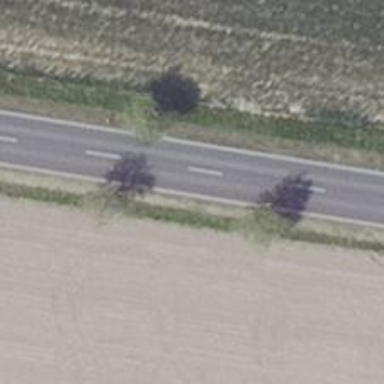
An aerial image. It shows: Deciduous tree with broadleaved leaves.